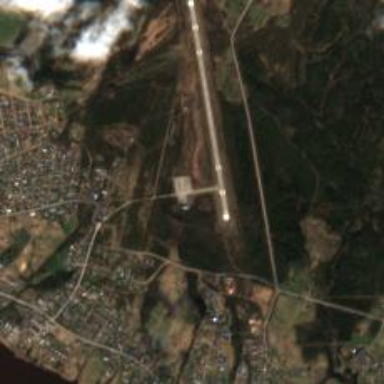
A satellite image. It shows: View of runway in airport.